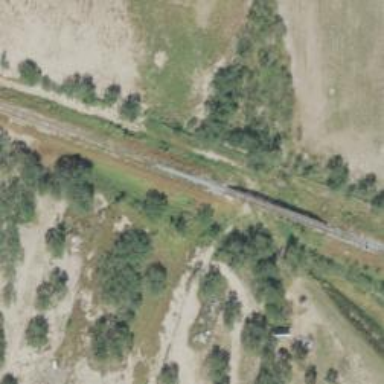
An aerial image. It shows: Railway bridge.